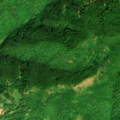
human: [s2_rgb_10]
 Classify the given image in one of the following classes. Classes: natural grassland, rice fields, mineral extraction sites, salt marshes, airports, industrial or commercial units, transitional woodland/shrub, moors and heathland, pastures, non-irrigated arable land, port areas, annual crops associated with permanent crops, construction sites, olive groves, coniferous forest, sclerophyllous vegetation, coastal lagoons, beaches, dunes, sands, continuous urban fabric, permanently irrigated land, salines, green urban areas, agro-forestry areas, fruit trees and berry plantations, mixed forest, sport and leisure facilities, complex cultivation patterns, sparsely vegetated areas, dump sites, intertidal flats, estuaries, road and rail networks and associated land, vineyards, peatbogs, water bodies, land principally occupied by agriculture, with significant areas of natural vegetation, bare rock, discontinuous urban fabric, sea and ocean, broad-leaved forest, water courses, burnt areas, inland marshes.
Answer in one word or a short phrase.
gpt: broad-leaved forest, transitional woodland/shrub